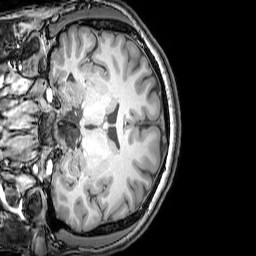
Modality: T1w
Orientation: coronal
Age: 22
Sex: male
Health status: healthy
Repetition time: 0.081 s
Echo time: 0.037 s